Field crop: maize
Growth stage: 2
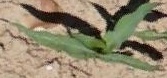
Species: maize